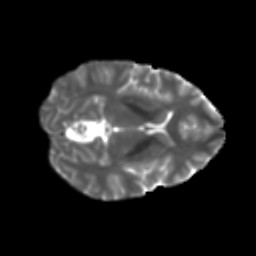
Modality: T2w
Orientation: axial
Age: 28
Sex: female
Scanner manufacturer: ge
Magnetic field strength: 3 T
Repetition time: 7.8 s
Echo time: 0.0606 s